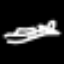
Label: airplane